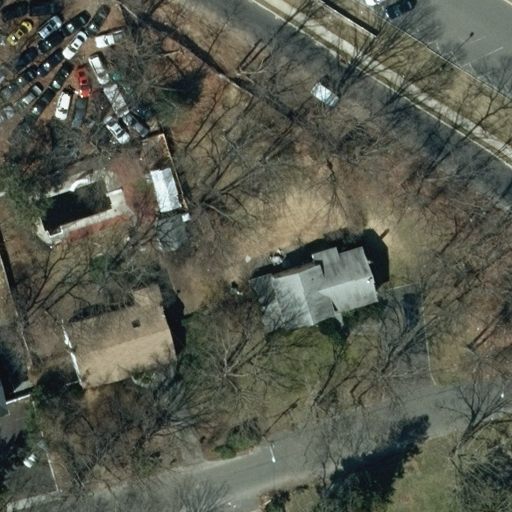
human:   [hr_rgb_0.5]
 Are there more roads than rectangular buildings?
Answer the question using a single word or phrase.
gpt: no

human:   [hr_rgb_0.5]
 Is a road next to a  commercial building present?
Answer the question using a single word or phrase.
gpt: no

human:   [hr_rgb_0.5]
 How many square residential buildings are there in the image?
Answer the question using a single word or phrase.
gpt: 0

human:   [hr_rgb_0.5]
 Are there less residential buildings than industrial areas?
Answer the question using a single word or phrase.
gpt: no

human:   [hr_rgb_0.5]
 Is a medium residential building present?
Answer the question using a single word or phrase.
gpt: yes

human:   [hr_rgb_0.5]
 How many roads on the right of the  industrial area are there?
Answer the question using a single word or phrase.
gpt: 2

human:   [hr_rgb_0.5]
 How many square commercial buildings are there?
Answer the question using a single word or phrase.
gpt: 0

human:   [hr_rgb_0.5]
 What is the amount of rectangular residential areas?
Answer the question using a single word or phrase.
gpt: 1

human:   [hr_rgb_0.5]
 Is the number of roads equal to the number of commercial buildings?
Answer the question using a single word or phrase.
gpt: no

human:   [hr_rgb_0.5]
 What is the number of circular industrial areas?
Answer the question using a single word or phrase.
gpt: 0

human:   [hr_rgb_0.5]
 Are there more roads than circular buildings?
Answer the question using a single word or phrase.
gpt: yes

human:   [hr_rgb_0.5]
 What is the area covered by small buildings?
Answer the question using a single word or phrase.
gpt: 40m2

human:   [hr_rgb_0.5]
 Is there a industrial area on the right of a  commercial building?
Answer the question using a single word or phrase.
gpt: no

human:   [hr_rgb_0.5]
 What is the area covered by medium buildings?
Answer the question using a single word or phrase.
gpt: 590m2

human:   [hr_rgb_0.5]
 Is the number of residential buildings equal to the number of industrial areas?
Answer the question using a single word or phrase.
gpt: no

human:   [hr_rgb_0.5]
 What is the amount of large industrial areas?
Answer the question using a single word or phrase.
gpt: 1

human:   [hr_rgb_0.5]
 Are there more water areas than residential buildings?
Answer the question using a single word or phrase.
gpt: no

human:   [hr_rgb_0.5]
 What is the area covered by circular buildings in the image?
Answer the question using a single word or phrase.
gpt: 0m2

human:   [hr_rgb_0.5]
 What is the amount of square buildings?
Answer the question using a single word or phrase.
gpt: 0

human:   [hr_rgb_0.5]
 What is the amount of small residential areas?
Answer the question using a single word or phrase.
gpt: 0

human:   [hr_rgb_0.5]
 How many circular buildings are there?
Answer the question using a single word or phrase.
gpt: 0

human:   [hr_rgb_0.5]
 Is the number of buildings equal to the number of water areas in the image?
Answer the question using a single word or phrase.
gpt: no

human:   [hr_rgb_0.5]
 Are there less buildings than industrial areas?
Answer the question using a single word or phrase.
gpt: no

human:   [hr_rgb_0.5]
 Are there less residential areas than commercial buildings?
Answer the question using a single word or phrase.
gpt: no

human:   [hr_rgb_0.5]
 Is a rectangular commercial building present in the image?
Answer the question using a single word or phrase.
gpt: no

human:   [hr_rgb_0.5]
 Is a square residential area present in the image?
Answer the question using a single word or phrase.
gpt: no

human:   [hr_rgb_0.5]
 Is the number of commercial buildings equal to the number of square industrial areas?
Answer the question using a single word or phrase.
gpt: yes

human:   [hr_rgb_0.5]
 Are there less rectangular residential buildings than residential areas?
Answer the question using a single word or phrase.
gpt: no

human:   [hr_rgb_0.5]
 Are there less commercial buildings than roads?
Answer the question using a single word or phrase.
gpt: yes

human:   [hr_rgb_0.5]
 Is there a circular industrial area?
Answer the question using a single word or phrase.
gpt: no

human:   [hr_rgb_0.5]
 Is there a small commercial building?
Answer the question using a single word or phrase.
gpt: no

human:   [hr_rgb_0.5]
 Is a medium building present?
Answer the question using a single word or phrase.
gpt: yes

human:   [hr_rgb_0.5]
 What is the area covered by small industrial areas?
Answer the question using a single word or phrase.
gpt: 0m2

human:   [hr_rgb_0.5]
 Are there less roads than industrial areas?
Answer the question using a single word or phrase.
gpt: no

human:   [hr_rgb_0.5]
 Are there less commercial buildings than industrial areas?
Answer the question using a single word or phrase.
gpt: yes

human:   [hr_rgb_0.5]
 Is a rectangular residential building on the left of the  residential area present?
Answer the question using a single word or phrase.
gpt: no